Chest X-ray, AP view. Patient: 39 years old, sex M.
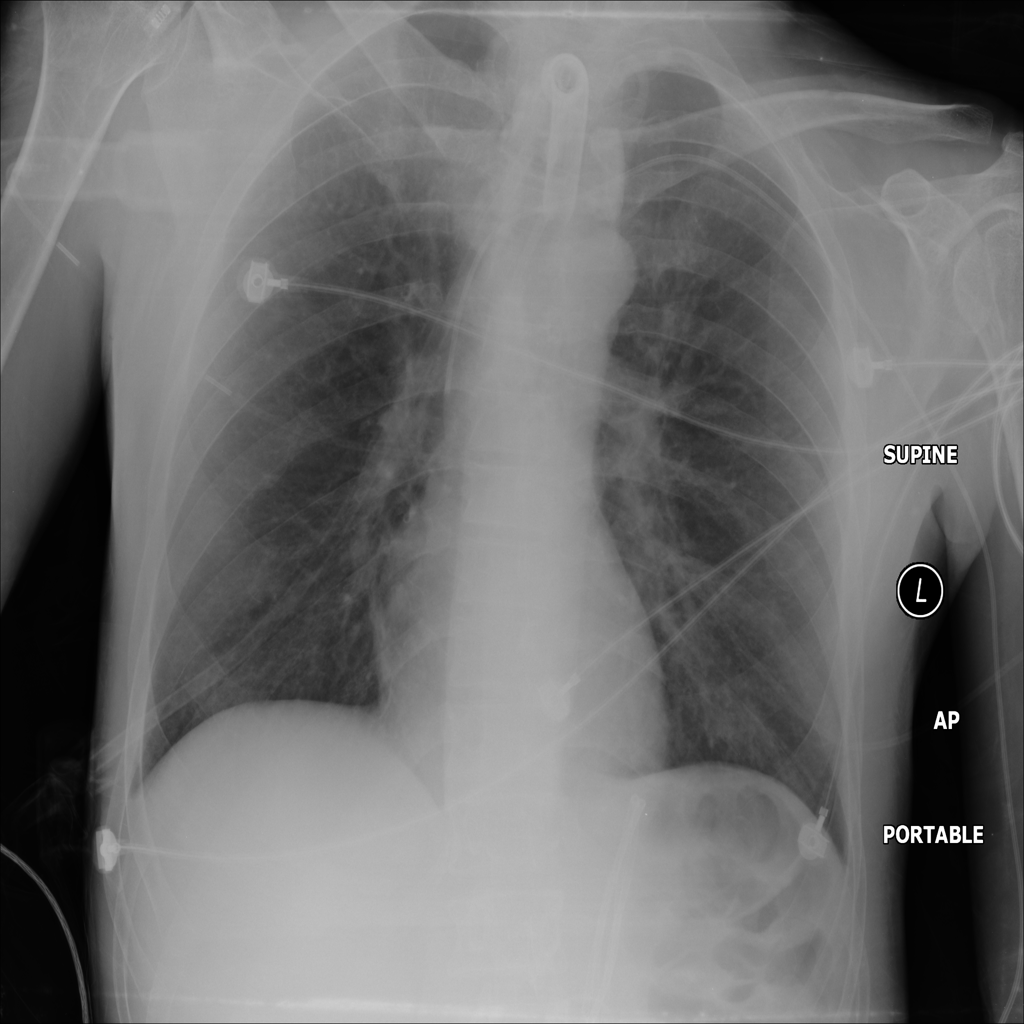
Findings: No Finding